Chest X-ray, PA view. Patient: 32 years old, sex F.
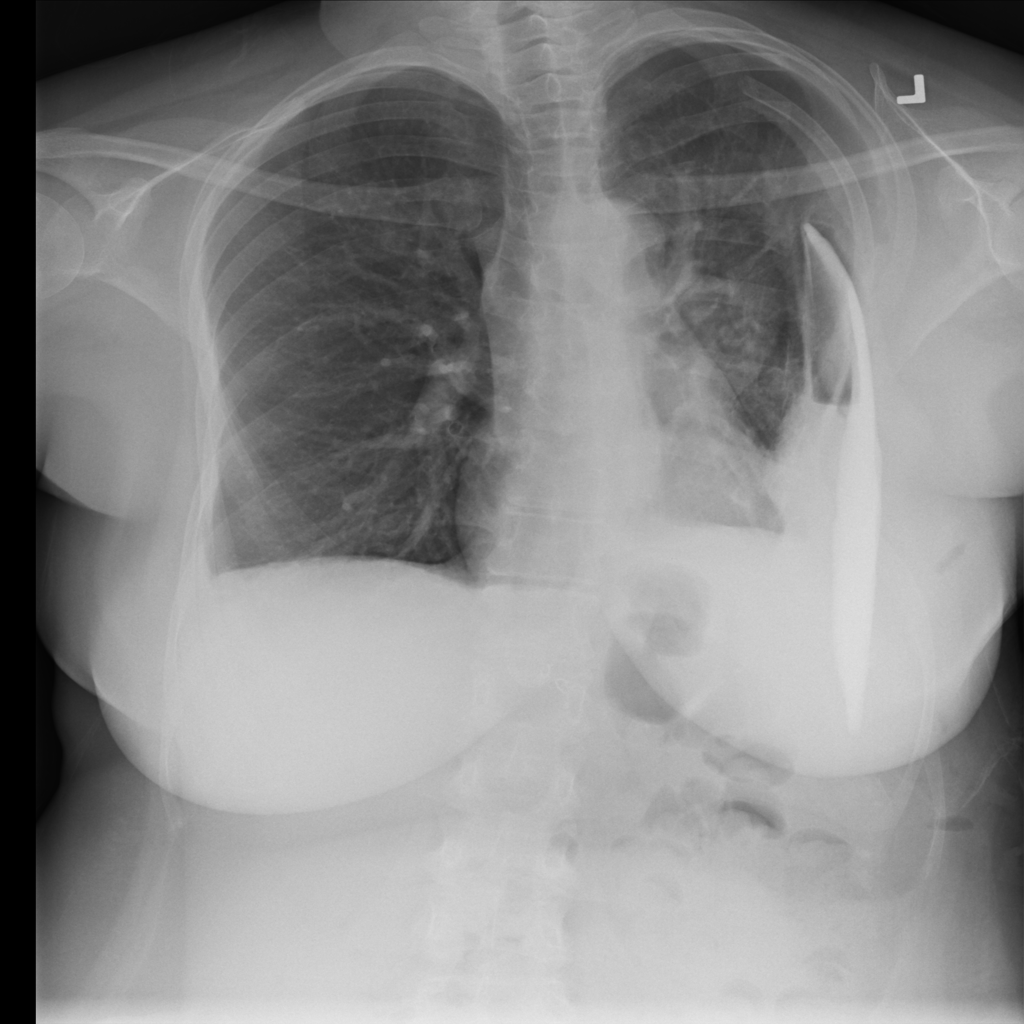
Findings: No Finding